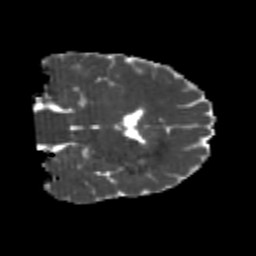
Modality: MD
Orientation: coronal
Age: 25
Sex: male
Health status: healthy
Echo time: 0.074 s